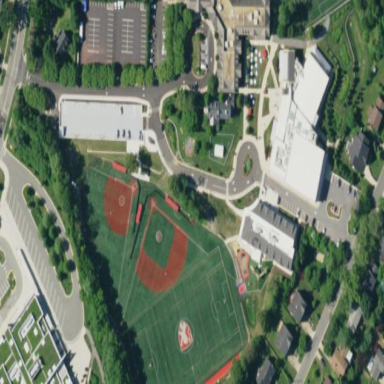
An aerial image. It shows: Baseball pitch for leisure and sports activities.